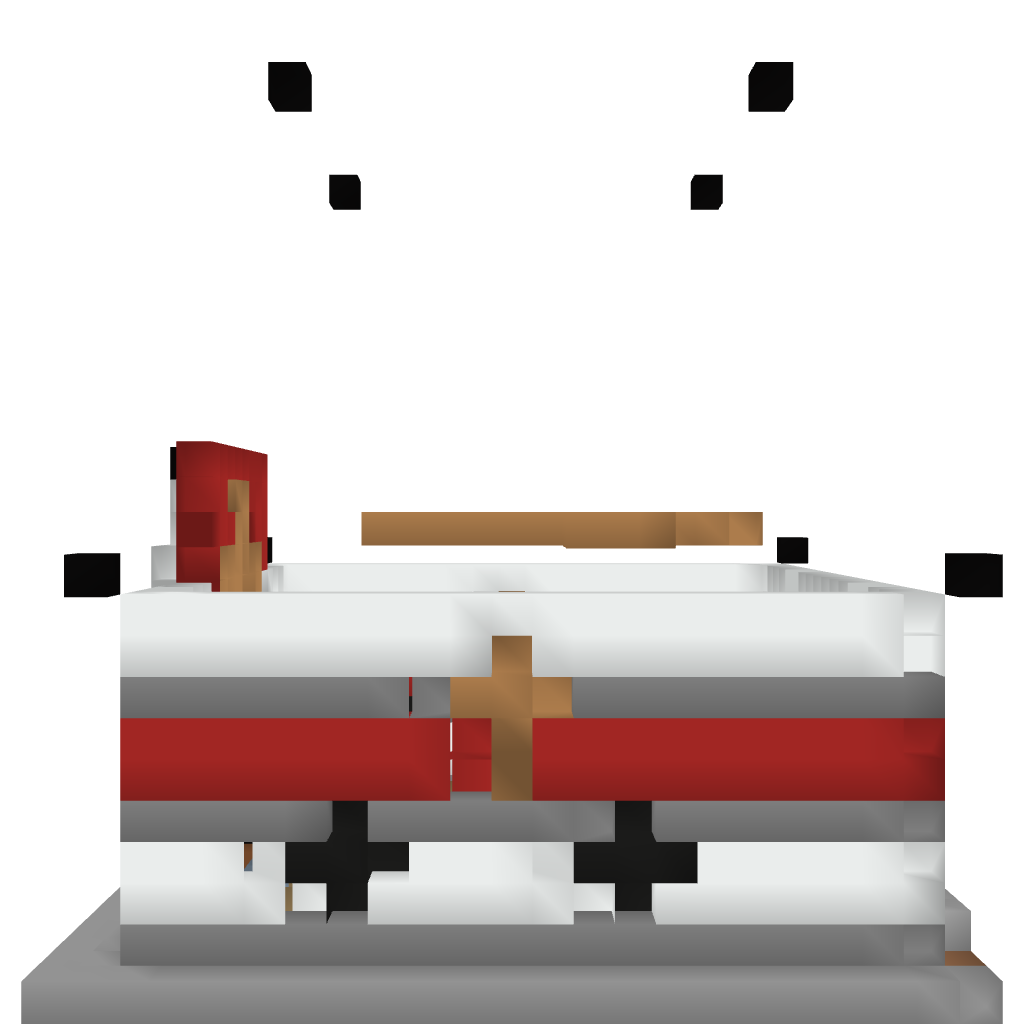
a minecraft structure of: Church